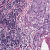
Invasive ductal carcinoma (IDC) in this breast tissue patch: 0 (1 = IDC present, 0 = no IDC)